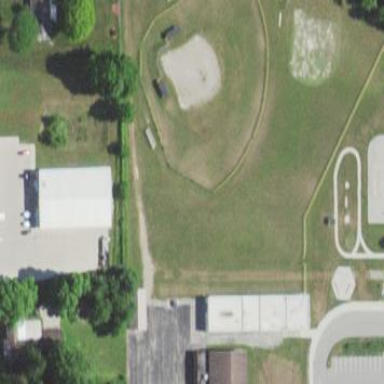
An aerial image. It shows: Baseball pitch for leisure and sports activities.